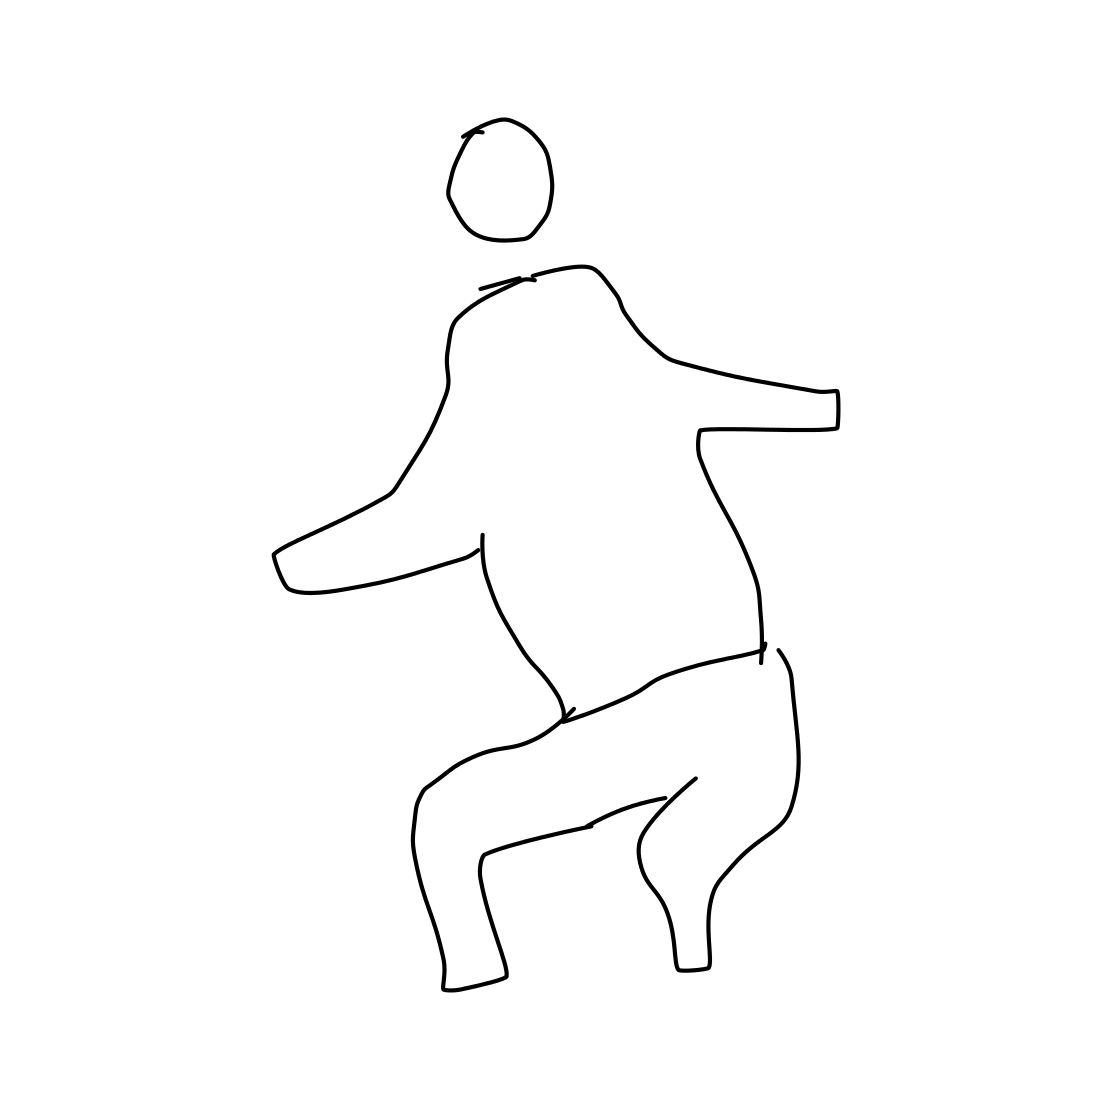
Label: person walking